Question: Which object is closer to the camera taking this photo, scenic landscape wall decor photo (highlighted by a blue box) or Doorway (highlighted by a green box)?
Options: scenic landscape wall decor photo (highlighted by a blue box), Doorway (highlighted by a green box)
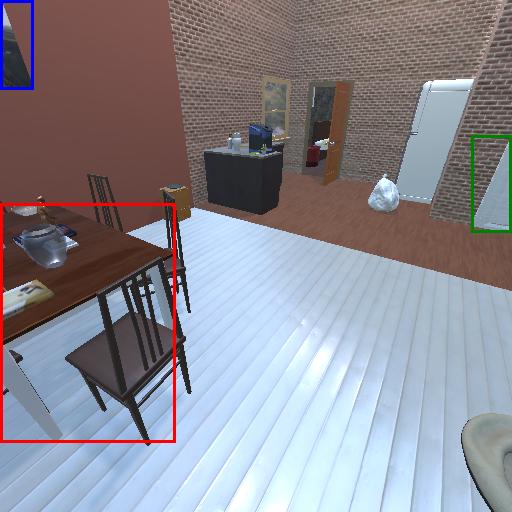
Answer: scenic landscape wall decor photo (highlighted by a blue box)